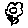
Label: flower